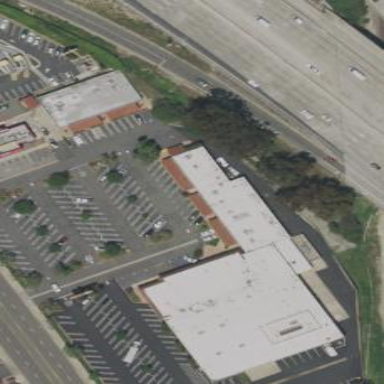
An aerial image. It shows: Retail building.